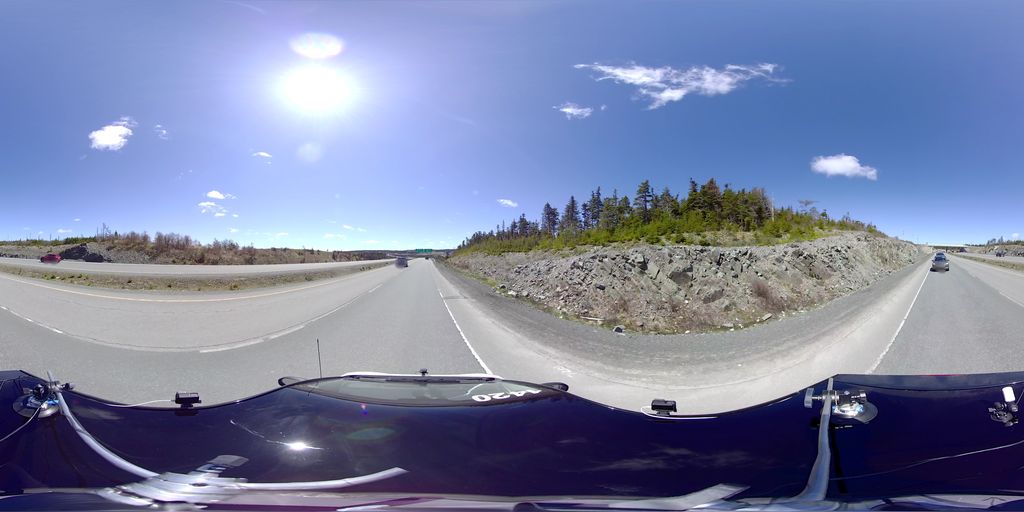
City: st_johns